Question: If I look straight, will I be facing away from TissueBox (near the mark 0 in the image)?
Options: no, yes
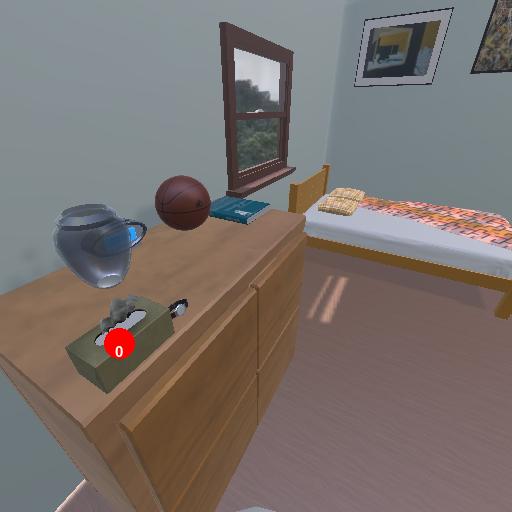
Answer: no